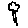
Label: tree